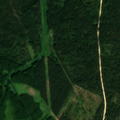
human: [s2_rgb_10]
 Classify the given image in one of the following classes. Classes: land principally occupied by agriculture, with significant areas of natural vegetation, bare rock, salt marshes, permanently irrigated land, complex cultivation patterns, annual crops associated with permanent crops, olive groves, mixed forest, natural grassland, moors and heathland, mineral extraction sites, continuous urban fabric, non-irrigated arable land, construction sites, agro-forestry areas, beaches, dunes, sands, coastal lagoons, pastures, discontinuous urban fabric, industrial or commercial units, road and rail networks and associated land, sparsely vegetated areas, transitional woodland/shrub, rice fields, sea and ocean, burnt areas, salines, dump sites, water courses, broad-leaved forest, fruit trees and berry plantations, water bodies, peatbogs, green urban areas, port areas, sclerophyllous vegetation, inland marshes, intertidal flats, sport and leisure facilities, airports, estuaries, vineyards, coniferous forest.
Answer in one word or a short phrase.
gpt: complex cultivation patterns, broad-leaved forest, coniferous forest, mixed forest, transitional woodland/shrub